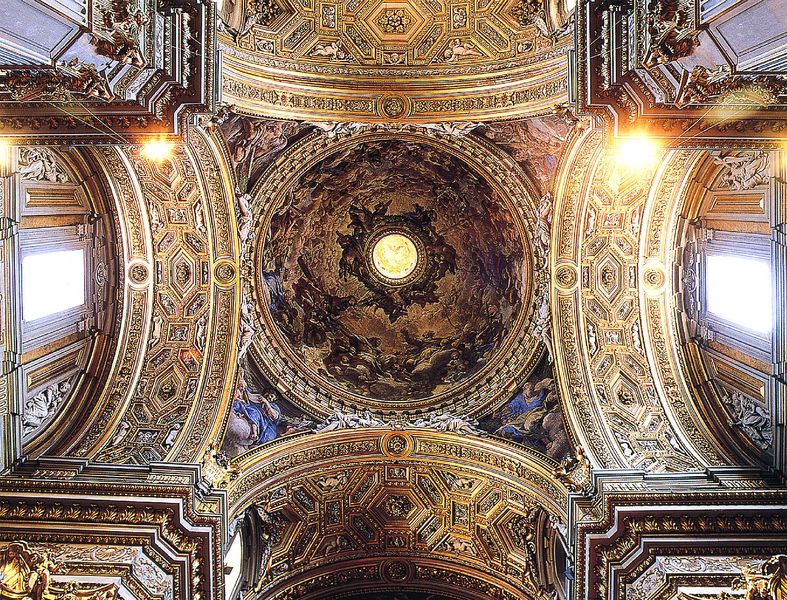
Titel: Santa Maria in Vallicella (Chiesa Nuova)
Künstler: Matteo da Castello
Standort: Rom (EU - I - Latium)
Schlagwörter: blau, fenster, licht, malerei, decke, kuppel, ornamente, stuck